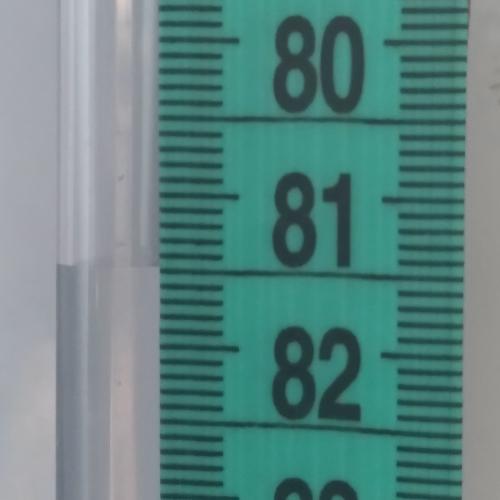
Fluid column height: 81.5 cm